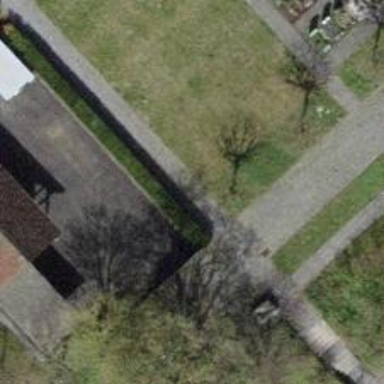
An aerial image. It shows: Alley made of paving stones.